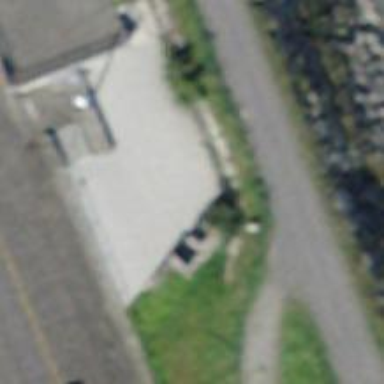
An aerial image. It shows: Picnic table located in leisure land area.